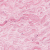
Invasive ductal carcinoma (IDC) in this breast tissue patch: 0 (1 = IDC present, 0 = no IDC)